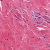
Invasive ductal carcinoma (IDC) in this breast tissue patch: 0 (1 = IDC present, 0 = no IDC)